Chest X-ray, PA view. Patient: 25 years old, sex M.
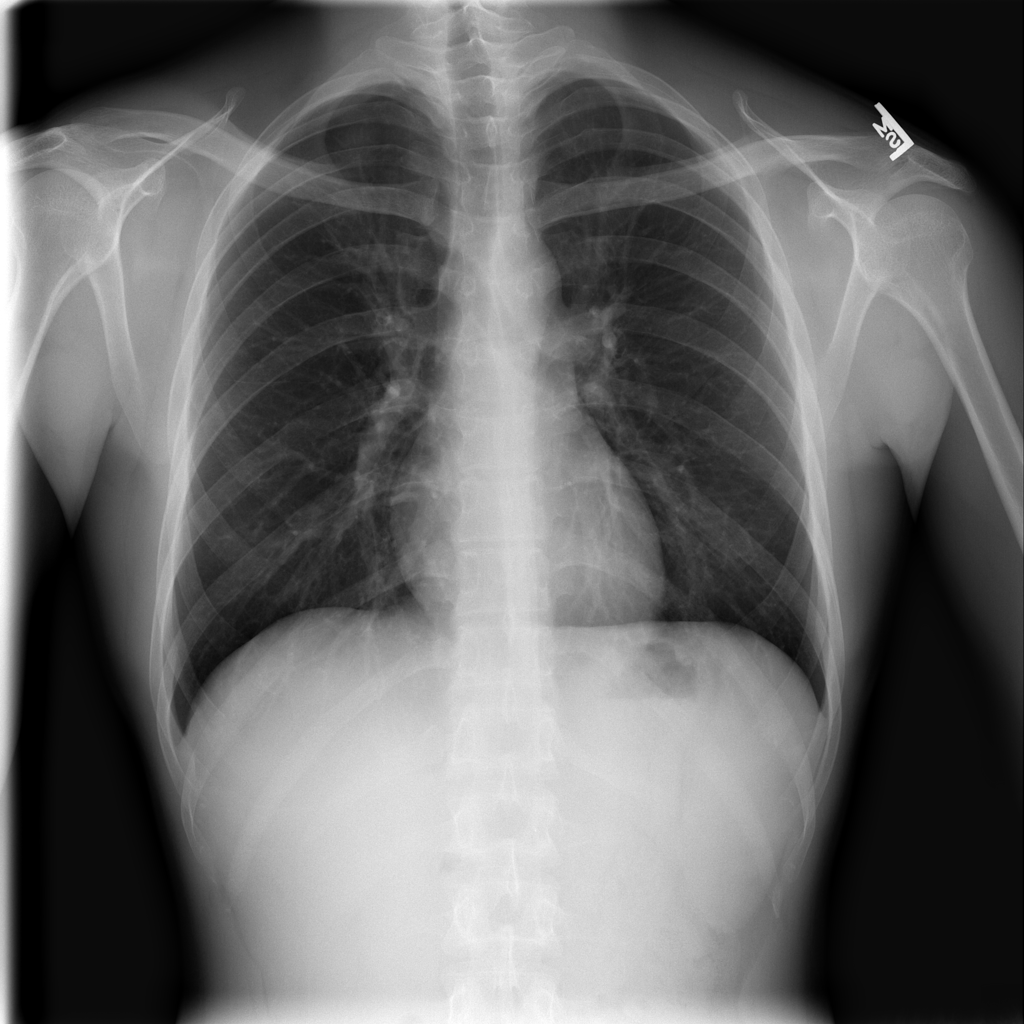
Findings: No Finding